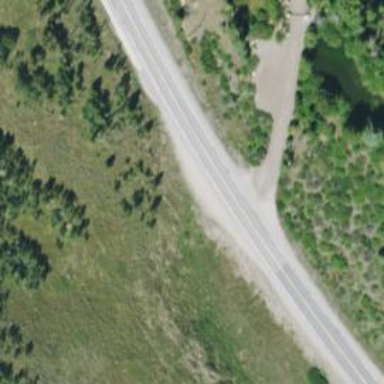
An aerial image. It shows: Asphalt road classified as trunk highway.